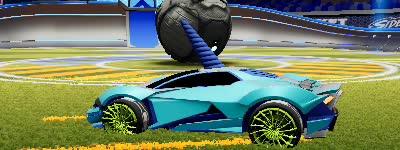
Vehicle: werewolf